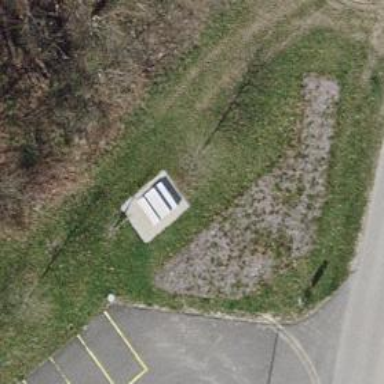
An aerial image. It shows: Picnic table made of concrete set up on leisure land.